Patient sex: F
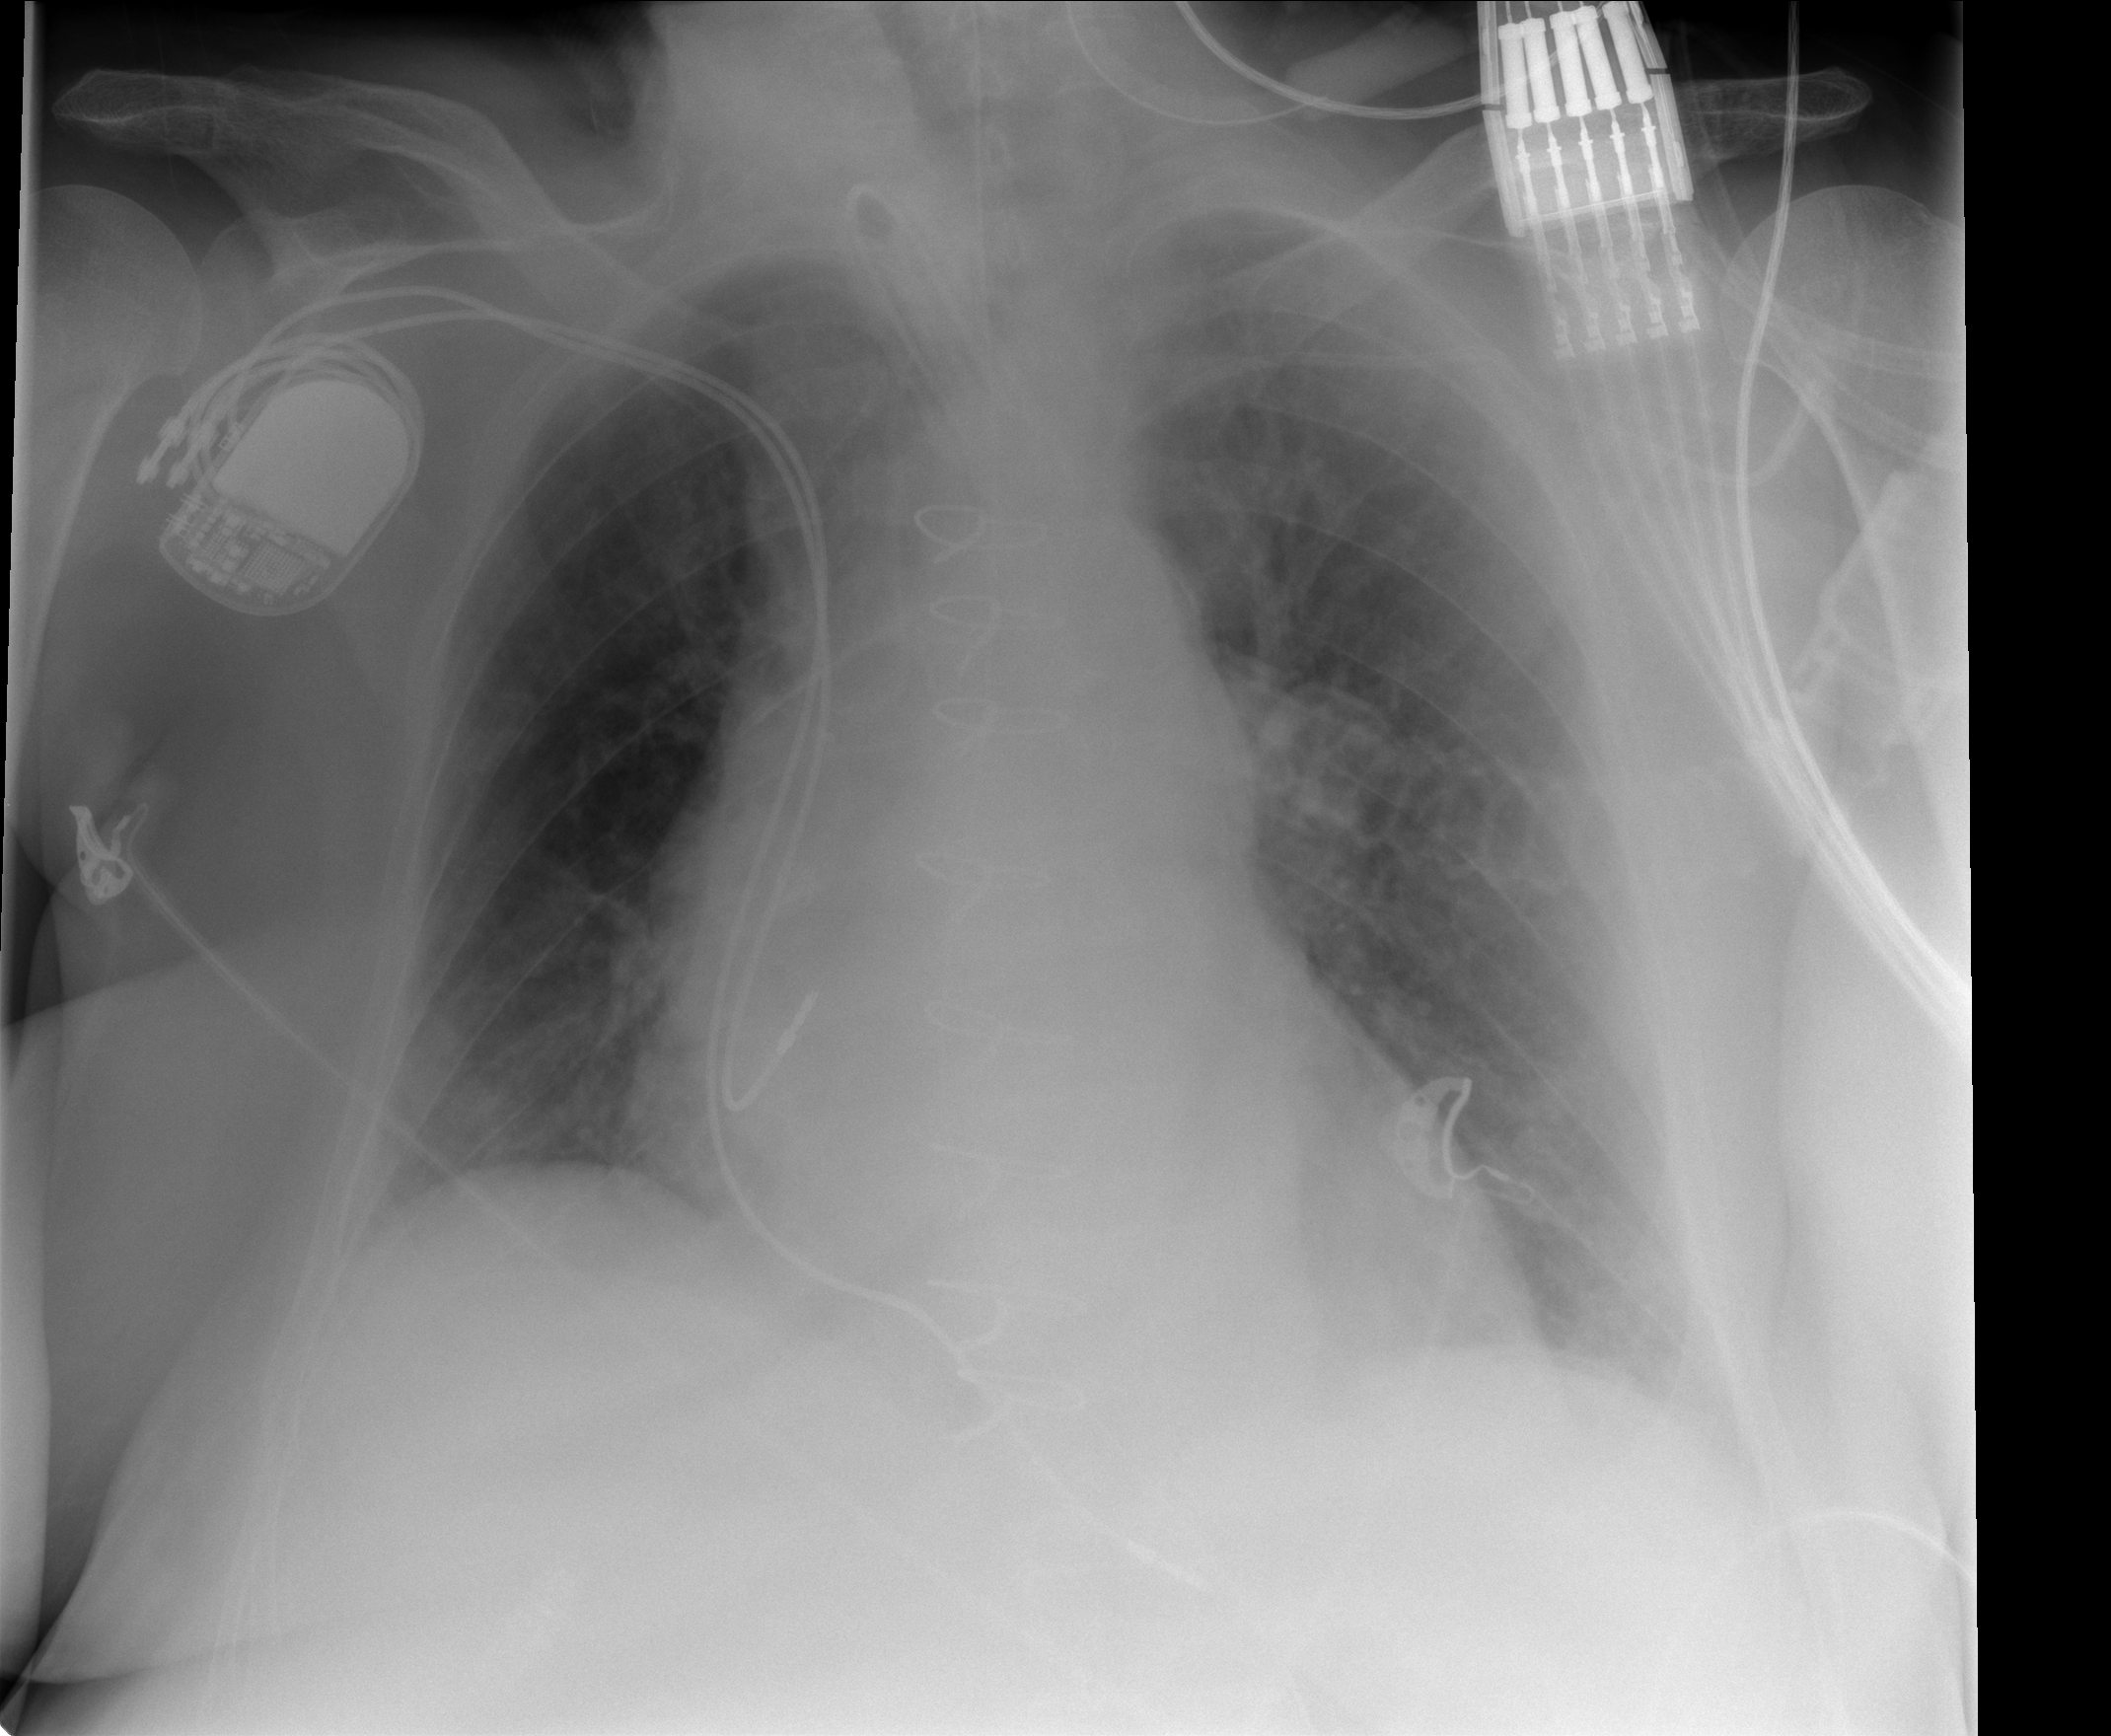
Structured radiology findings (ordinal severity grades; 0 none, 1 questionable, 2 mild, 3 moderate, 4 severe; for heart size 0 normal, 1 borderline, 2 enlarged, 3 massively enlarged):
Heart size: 2
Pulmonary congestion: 2
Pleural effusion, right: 2
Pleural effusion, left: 3
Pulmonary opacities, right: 0
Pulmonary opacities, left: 1
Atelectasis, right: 2
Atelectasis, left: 2